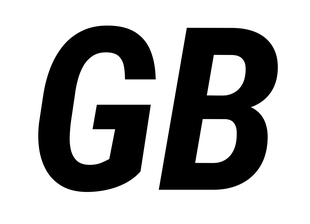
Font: Roboto-Italic_Condensed_Bold_Italic